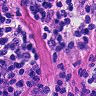
Metastatic tissue present: no